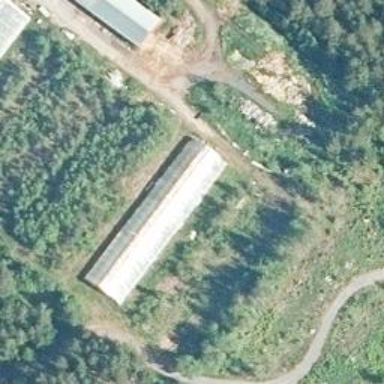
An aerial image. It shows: Greenhouse.